Question: I try to plot several graphs using multiplot option in gnuplot. I use the script as shown below.
'''
#!/usr/bin/env gnuplot
#OUTPUT
#PNG
set terminal pngcairo size 600,550 enhanced dash #font "Arial-Bold,13" #fontscale 1.20
set output "Fill-Multi-plot-LDP-lyoSystemLast50ns.png"
#############################################################################
set style line 4 lt 1 lw 2.5 lc rgb "red"
set style line 5 lt 3 lw 2.5 lc rgb "forest-green"
set style line 6 lt 5 lw 2.5 lc rgb "blue"
#############################################################################
set macro
labelFONT="font 'Arial,18'"
scaleFONT="font 'Arial-Bold,14'"
scaleFONtt="font 'Helvetica,10'"
keyFONT="font 'Arial,10'"
#############################################################################
xsize = 0.80 # change this for expand in x direction
ysize = 0.22
xorigin = 0.022
yorigin = 0.02
#############################################################################
set xrange [-25.2:25.2] noreverse nowriteback
set yrange [0:2.5] noreverse nowriteback
set xtic auto @scaleFONT # set xtics automatically
set ytic '' #0,0.2,0.4 @scaleFONT # set ytics automatically
unset key
set size 1.0,1.0
set multiplot
#############################################################################
# plot A
set ylabel ""
set label "Distance in Angstrom" at -30.0,-0.22 @labelFONT
set label "Number Density" at -58,0.70 rotate by 90 left @labelFONT
set label "(e)" at 0,0.60 @scaleFONT
set origin xorigin,yorigin
set size xsize,(ysize+0.015)
plot "bcm25perRS-251-300ns_head_tail_wat2.dat" u 1:2 w filledcurves y1=0 fs transparent solid 0.35 ls 4, '' u 1:3 w filledcurves fs transparent solid 0.4 ls 5, '' u 1:4 w filledcurves fs transparent solid 0.5 ls 6
#################################################################################
# plot B
set xrange [-25.2:25.2]
set ylabel ""
unset label
set label "(d)" at 0,0.60 @scaleFONT
set origin xorigin,(yorigin+0.19)
set size xsize,ysize+0.02
plot "bcm25perS-251-300ns_head_tail_wat2.dat" u 1:2 w filledcurves y1=0 fs transparent solid 0.35 ls 4, '' u 1:3 w filledcurves fs transparent solid 0.4 ls 5, '' u 1:4 w filledcurves fs transparent solid 0.5 ls 6
#################################################################################
## plot C
set xrange [-25.2:25.2]
set ylabel ""
unset label
set label "(c)" at 0,0.60 @scaleFONT
set origin xorigin,(yorigin+0.385)
set size xsize,ysize+0.02
plot "bcm25perR-251-300ns_head_tail_wat2.dat" u 1:2 w filledcurves y1=0 fs transparent solid 0.35 ls 4, '' u 1:3 w filledcurves fs transparent solid 0.4 ls 5, '' u 1:4 w filledcurves fs transparent solid 0.5 ls 6
#################################################################################
# plot D
set xrange [-27.3:27.3]
set xtics auto
set ylabel ""
unset label
set label "(b)" at 0,0.60 @scaleFONT
set origin xorigin,(yorigin+0.58)
set size xsize,ysize+0.02
plot "malto23per-251-300ns_head_tail_wat2.dat" u 1:2 w filledcurves y1=0 fs transparent solid 0.35 ls 4, '' u 1:3 w filledcurves fs transparent solid 0.4 ls 5, '' u 1:4 w filledcurves fs transparent solid 0.5 ls 6
#################################################################################
# plot E
set xrange [-20.0:20.0]
set xtics auto
set ylabel ""
unset label
set label "(a)" at 0,0.60 @scaleFONT
set origin xorigin,(yorigin+0.77)
set size xsize,ysize+0.02
plot "malto12per-251-300ns_head_tail_wat2.dat" u 1:2 w filledcurves y1=0 fs transparent solid 0.35 ls 4, '' u 1:3 w filledcurves fs transparent solid 0.4 ls 5, '' u 1:4 w filledcurves fs transparent solid 0.5 ls 6
#################################################################################
## plot F
set size 0.3,0.5
set origin 0.76,0.55
set bmargin at screen 0
set key center center
set border 0
unset xlabel
unset ylabel
unset label
unset tics
set format x ""
set format y ""
set yrange [0:1]
plot 2 ls 4 t 'Head', 2 ls 5 t 'Chain', 2 ls 6 t 'Water'
#, # 2 ls 10 t '151-200ns', # 2 ls 13 t '201-250ns', # 2 ls 16 t '251-300ns'
unset multiplot
'''
Using this code I get a plot as shown here. .
The problem that I am facing here is the plot labeled (a) in the figure. The blue color shade must be downward. But it shades upward. The other figures (b), (c) and etc are correct.
The corresponding code for the figure label (a) is given in section #(PLOT E)# in the code. Especially the line for the blue shade is as follows: .
I cannot figure out what is the mistake or error I made here.
(note: The order for the code and corresponding figures are upside down).
I appreciate any help for correcting this code. Many thanks in advance.
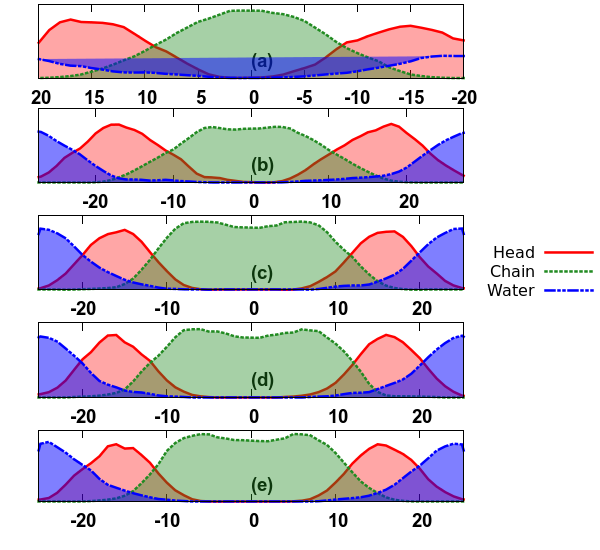
Answer: You want to fill the area between the curve and the lower x-axis. This is done with the option 'x1':
'''
plot 'file.dat' with filledcurves x1 fs transparent solid 0.5 ls 6
'''
I think you can set 'x1' for all of your areas.